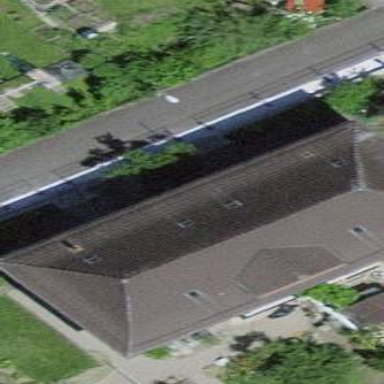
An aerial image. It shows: Hipped-roof terrace building.